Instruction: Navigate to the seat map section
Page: seats
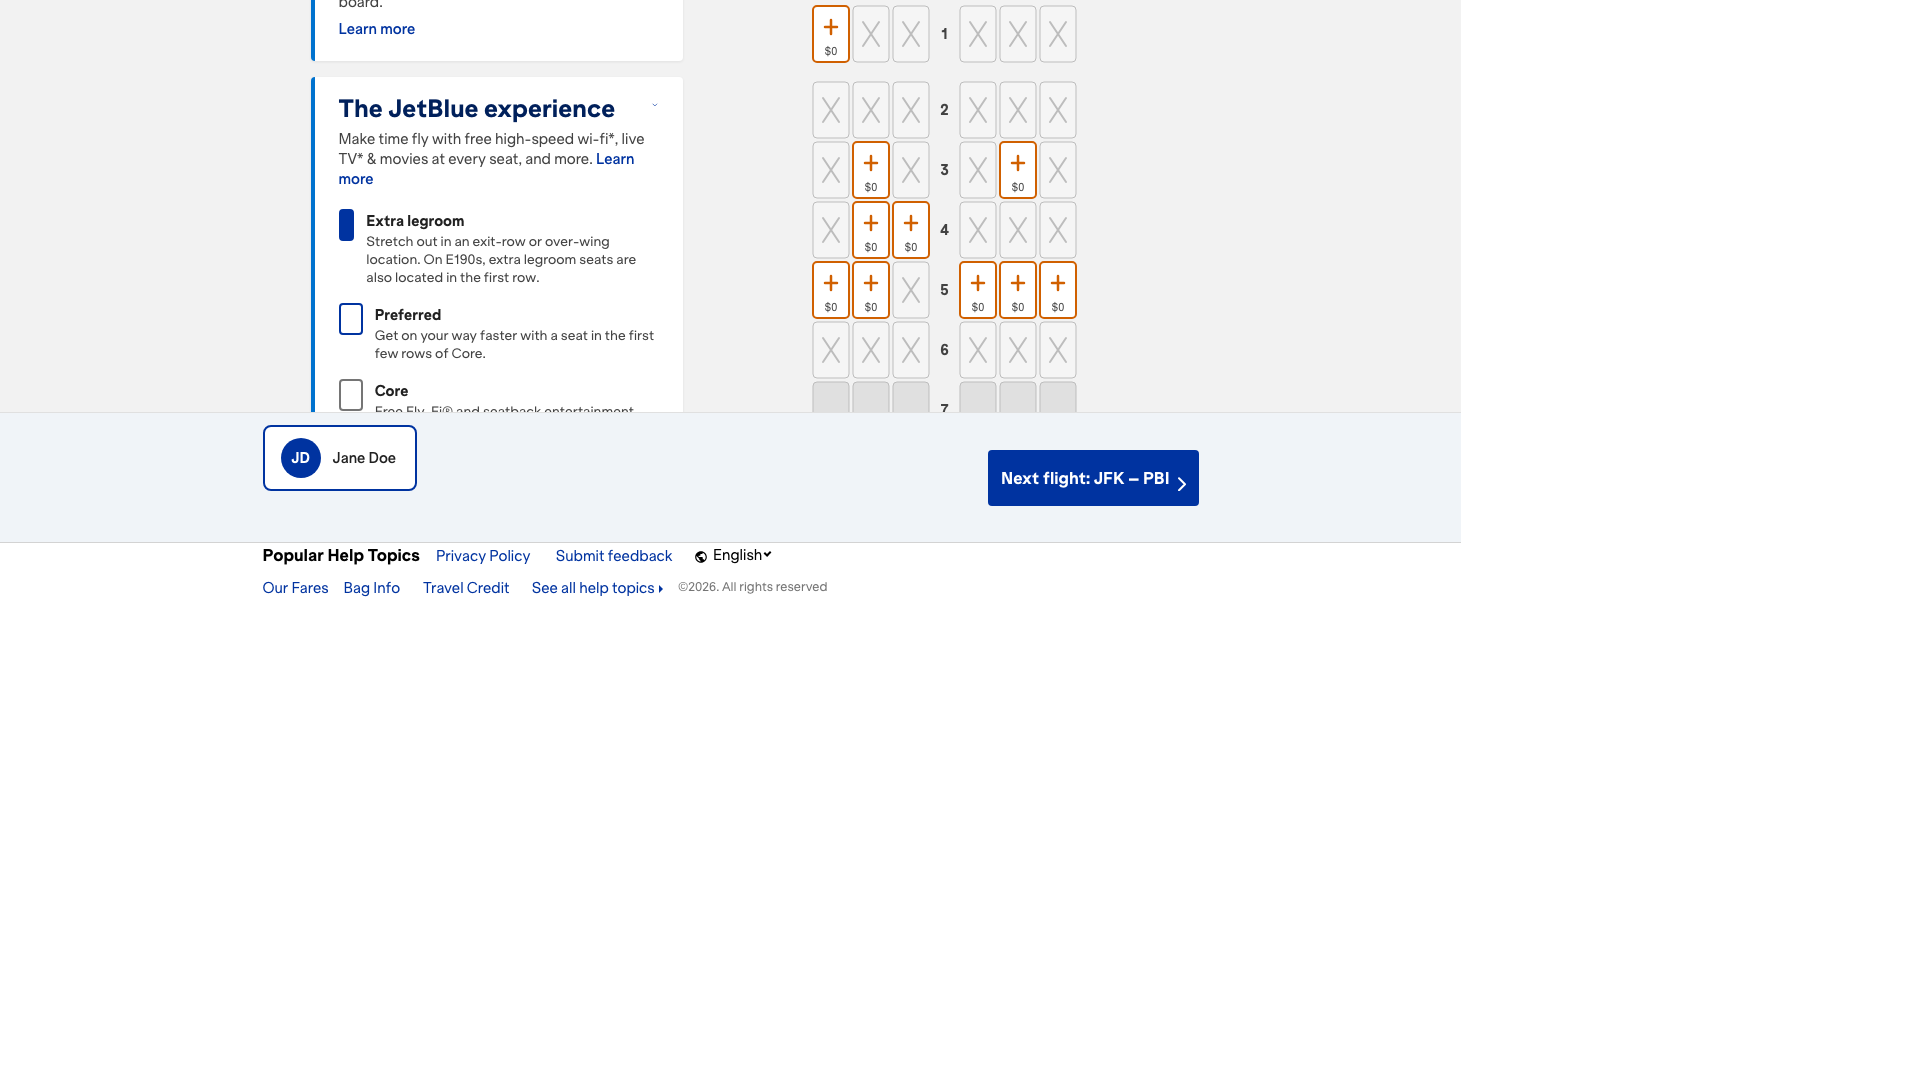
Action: scroll